【题型】证明题　【知识点】立体几何　【难度】easy
如图，在正方体 \(ABCD-A_1B_1C_1D_1\) 中，

\noindent
(1) 证明：\(B_1D \perp A_1C_1\)；\\
(2) 证明：\(B_1D \perp \text{平面 } A_1BC_1\)；\\
(3) 若正方体的棱长为 1，求点 \(B_1\) 到平面 \(A_1BC_1\) 的距离。
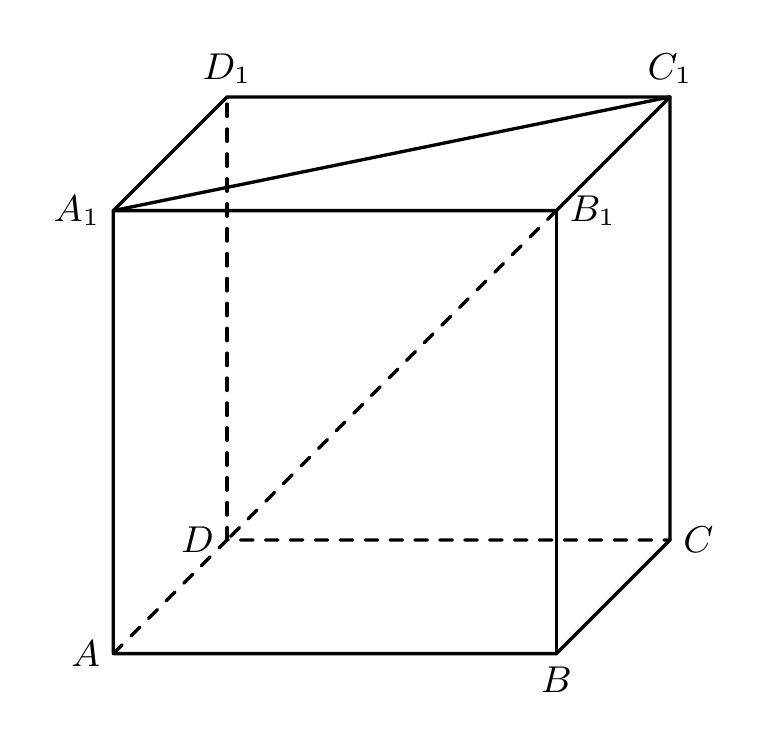
【解答】
\textbf{【详解】}

\vspace{0.3cm}
\noindent
(1) 连接 \(B_1D_1\)，因 \(ABCD-A_1B_1C_1D_1\) 为正方体，则 \(DD_1 \perp \text{平面 } A_1B_1C_1D_1\)，\(B_1D_1 \perp A_1C_1\)，\\
因 \(A_1C_1 \subset \text{平面 } A_1B_1C_1D_1\)，则 \(DD_1 \perp A_1C_1\)，\\
又 \(B_1D_1 \cap DD_1 = D_1\)，\(B_1D_1, DD_1 \subset \text{平面 } B_1D_1D\)，则 \(A_1C_1 \perp \text{平面 } B_1D_1D\)，\\
又 \(B_1D \subset \text{平面 } B_1D_1D\)，则 \(A_1C_1 \perp B_1D\)；

\vspace{0.3cm}
\noindent
(2) 连接 \(B_1C\)，因 \(CD \perp \text{平面 } BCC_1B_1\)，\(BC_1 \subset \text{平面 } BCC_1B_1\)，则 \(CD \perp BC_1\)，\\
因 \(B_1C \perp BC_1\)，\(B_1C, CD \subset \text{平面 } B_1CD\)，则 \(BC_1 \perp \text{平面 } B_1CD\)，\\
又 \(B_1D \subset \text{平面 } DCB_1\)，则 \(B_1D \perp BC_1\)，\\
因 \(A_1C_1 \perp B_1D\)，\(A_1C_1, BC_1 \subset \text{平面 } A_1BC_1\)，则 \(B_1D \perp \text{平面 } A_1BC_1\)；

\vspace{0.3cm}
\noindent
(3) 设点 \(B_1\) 到平面 \(A_1BC_1\) 的距离为 \(d\)，\\
因 \(\triangle A_1BC_1\) 为等边三角形，且其边长为 \(\sqrt{2}\)，则 \(S_{\triangle A_1C_1B} = \frac{\sqrt{3}}{4} \times \sqrt{2} \times \sqrt{2} = \frac{\sqrt{3}}{2}\)，\\
因 \(V_{B-A_1C_1B} = V_{B-A_1B_1C_1}\)，则 \(S_{\triangle A_1C_1B} \cdot d = BB_1 \cdot S_{\triangle A_1B_1C_1}\)，\\
则 \(d = \frac{BB_1 \cdot S_{\triangle A_1B_1C_1}}{S_{\triangle A_1C_1B}} = \frac{1 \times \frac{1}{2} \times 1 \times 1}{\frac{\sqrt{3}}{2}} = \frac{\sqrt{3}}{3}\)，\\
则点 \(B_1\) 到平面 \(A_1BC_1\) 的距离为 \(\frac{\sqrt{3}}{3}\)。

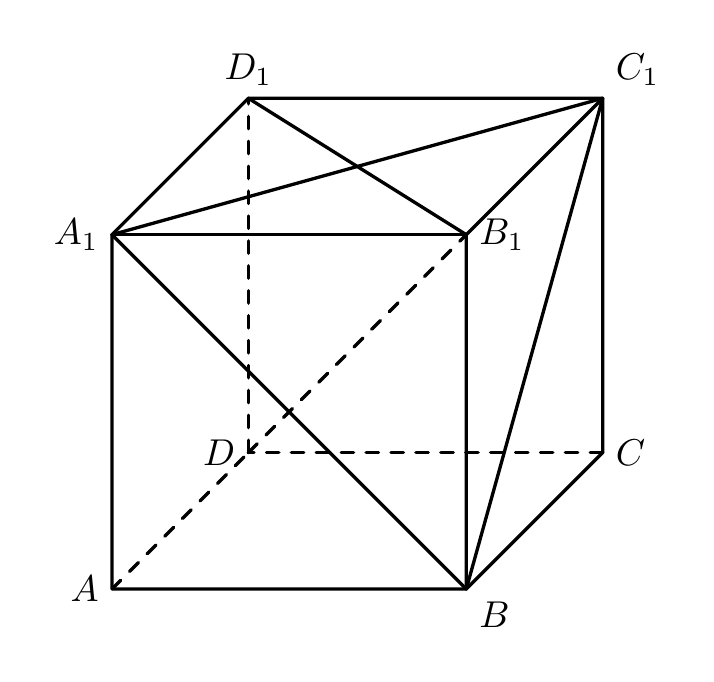